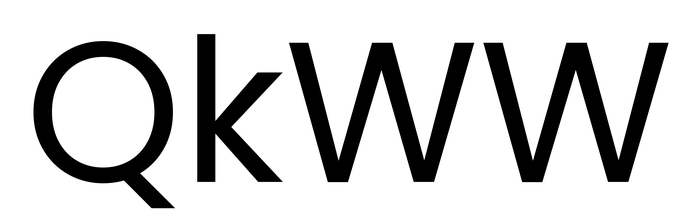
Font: Poppins-Regular